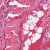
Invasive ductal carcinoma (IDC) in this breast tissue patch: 0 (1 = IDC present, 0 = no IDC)